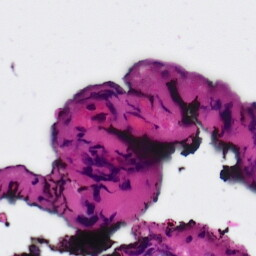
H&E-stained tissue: Ovarian